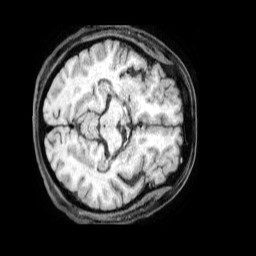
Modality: T1w
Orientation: axial
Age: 55
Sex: male
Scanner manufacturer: philips
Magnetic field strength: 1.5 T
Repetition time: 0.6 s
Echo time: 0.02805 s